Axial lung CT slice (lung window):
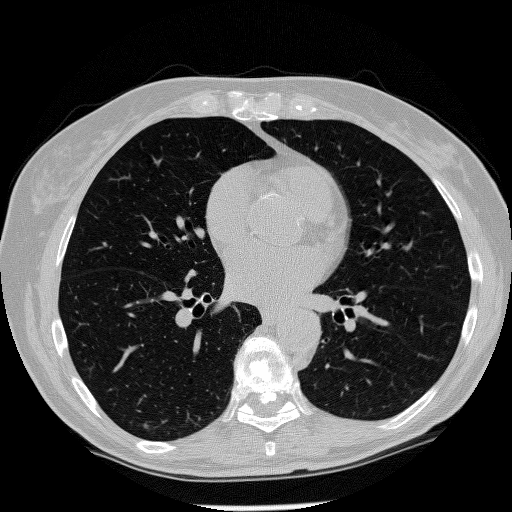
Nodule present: no